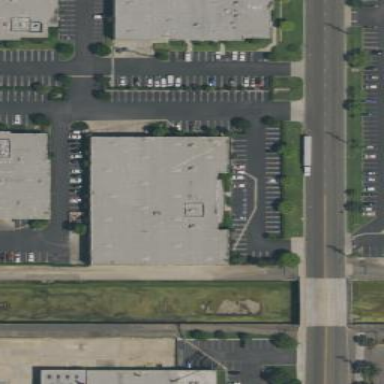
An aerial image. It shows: Warehouse building.